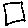
Label: square